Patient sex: M
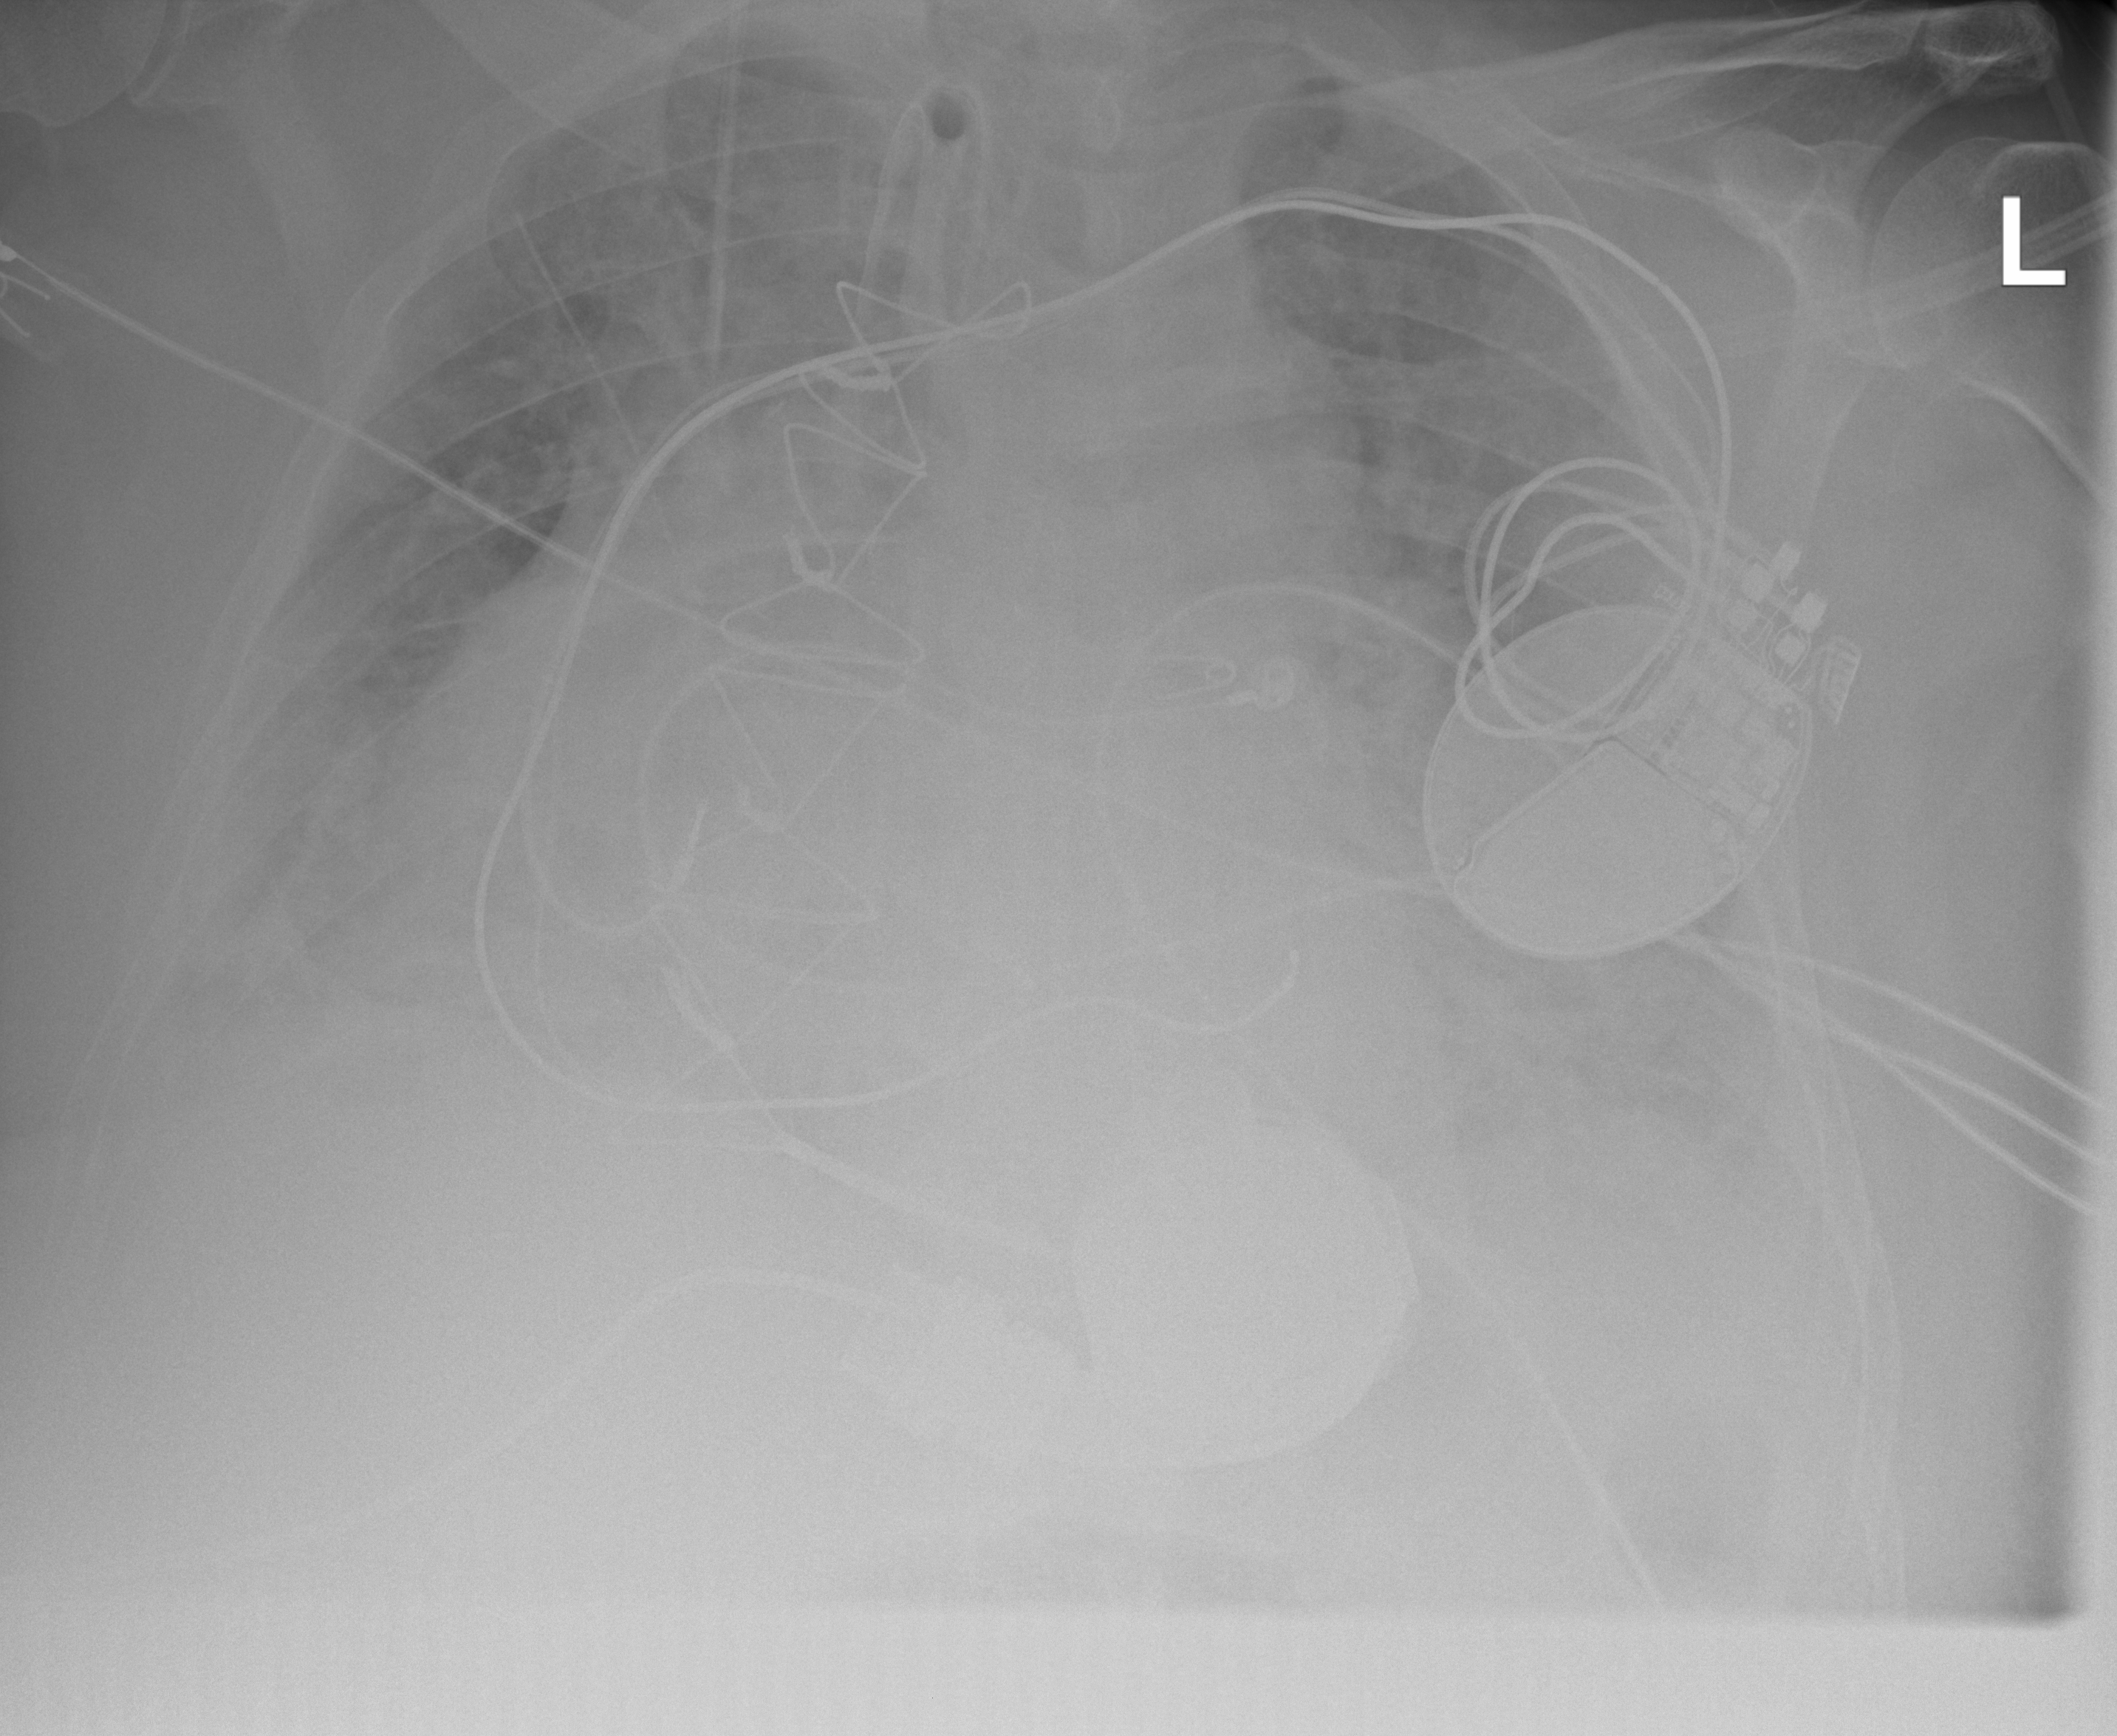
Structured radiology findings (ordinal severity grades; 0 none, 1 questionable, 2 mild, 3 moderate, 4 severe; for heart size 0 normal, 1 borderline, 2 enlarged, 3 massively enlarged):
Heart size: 2
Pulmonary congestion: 3
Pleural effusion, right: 3
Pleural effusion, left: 1
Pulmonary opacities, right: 2
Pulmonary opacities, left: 1
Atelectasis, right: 3
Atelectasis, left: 3